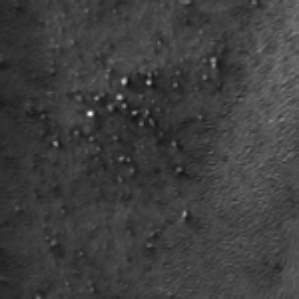
Label: frost